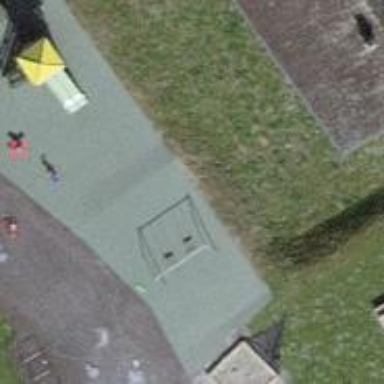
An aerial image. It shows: Playground area for leisure land.